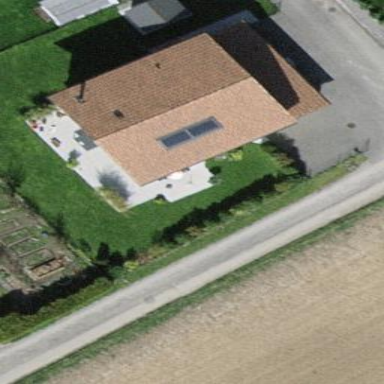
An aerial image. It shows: Detached building with gabled roof made of tile. The roof is oriented along the structure.